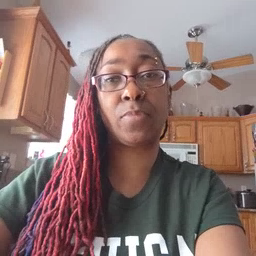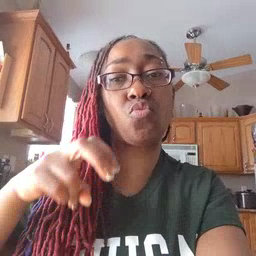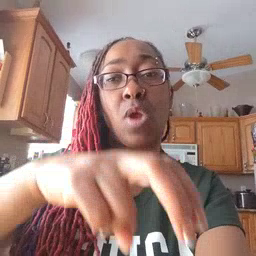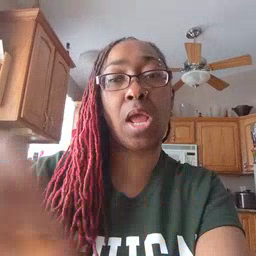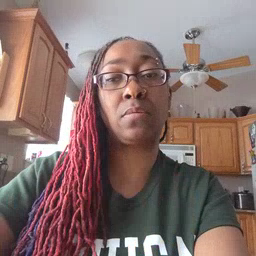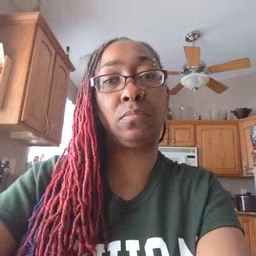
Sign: ride